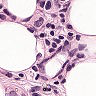
Metastatic tissue present: yes